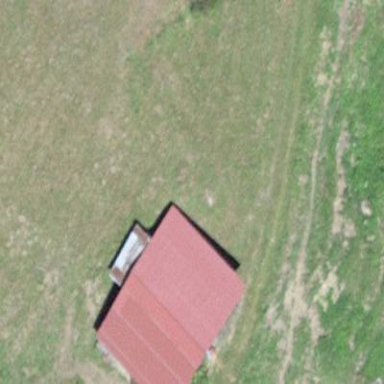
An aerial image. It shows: Barn.